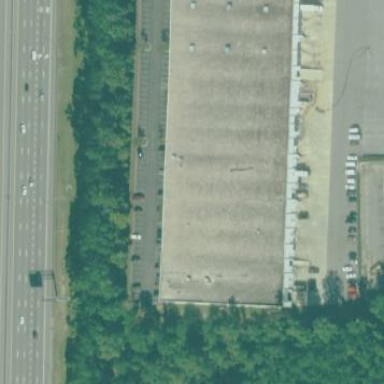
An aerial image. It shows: Commercial building.